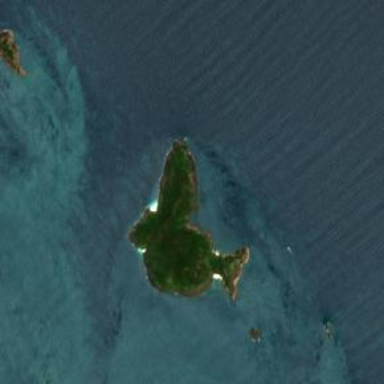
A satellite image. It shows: Island with natural coastline.